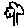
Label: tree